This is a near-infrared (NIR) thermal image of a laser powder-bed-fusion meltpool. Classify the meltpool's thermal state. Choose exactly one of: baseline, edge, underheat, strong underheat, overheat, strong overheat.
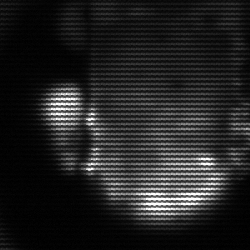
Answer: baseline